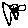
Label: sun